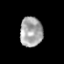
Tissue: prostate
Cell type: T cells
Senescence score: 0.245
Nuclear area (px): 655
Mean DAPI intensity: 166.299